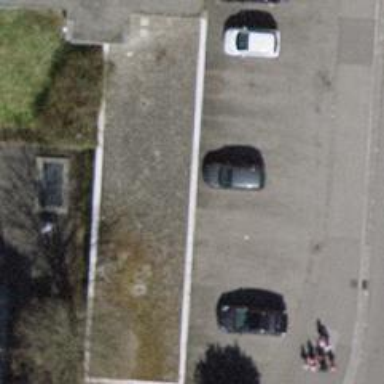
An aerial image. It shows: Garages with flat roofs.